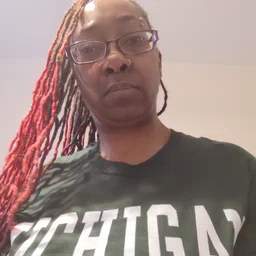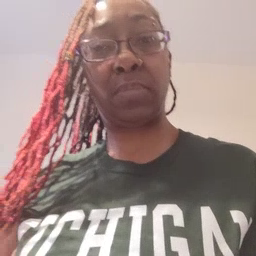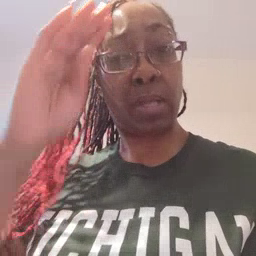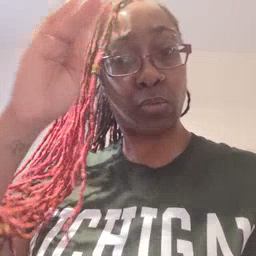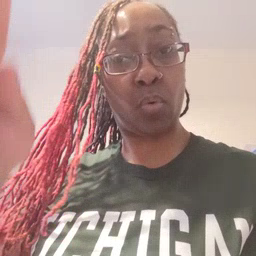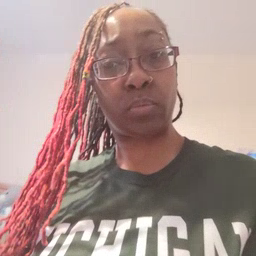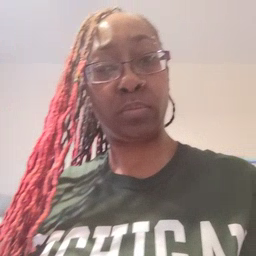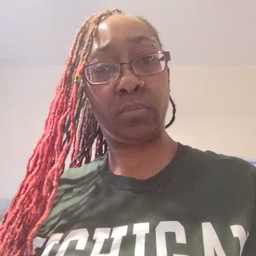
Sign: hello